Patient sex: F
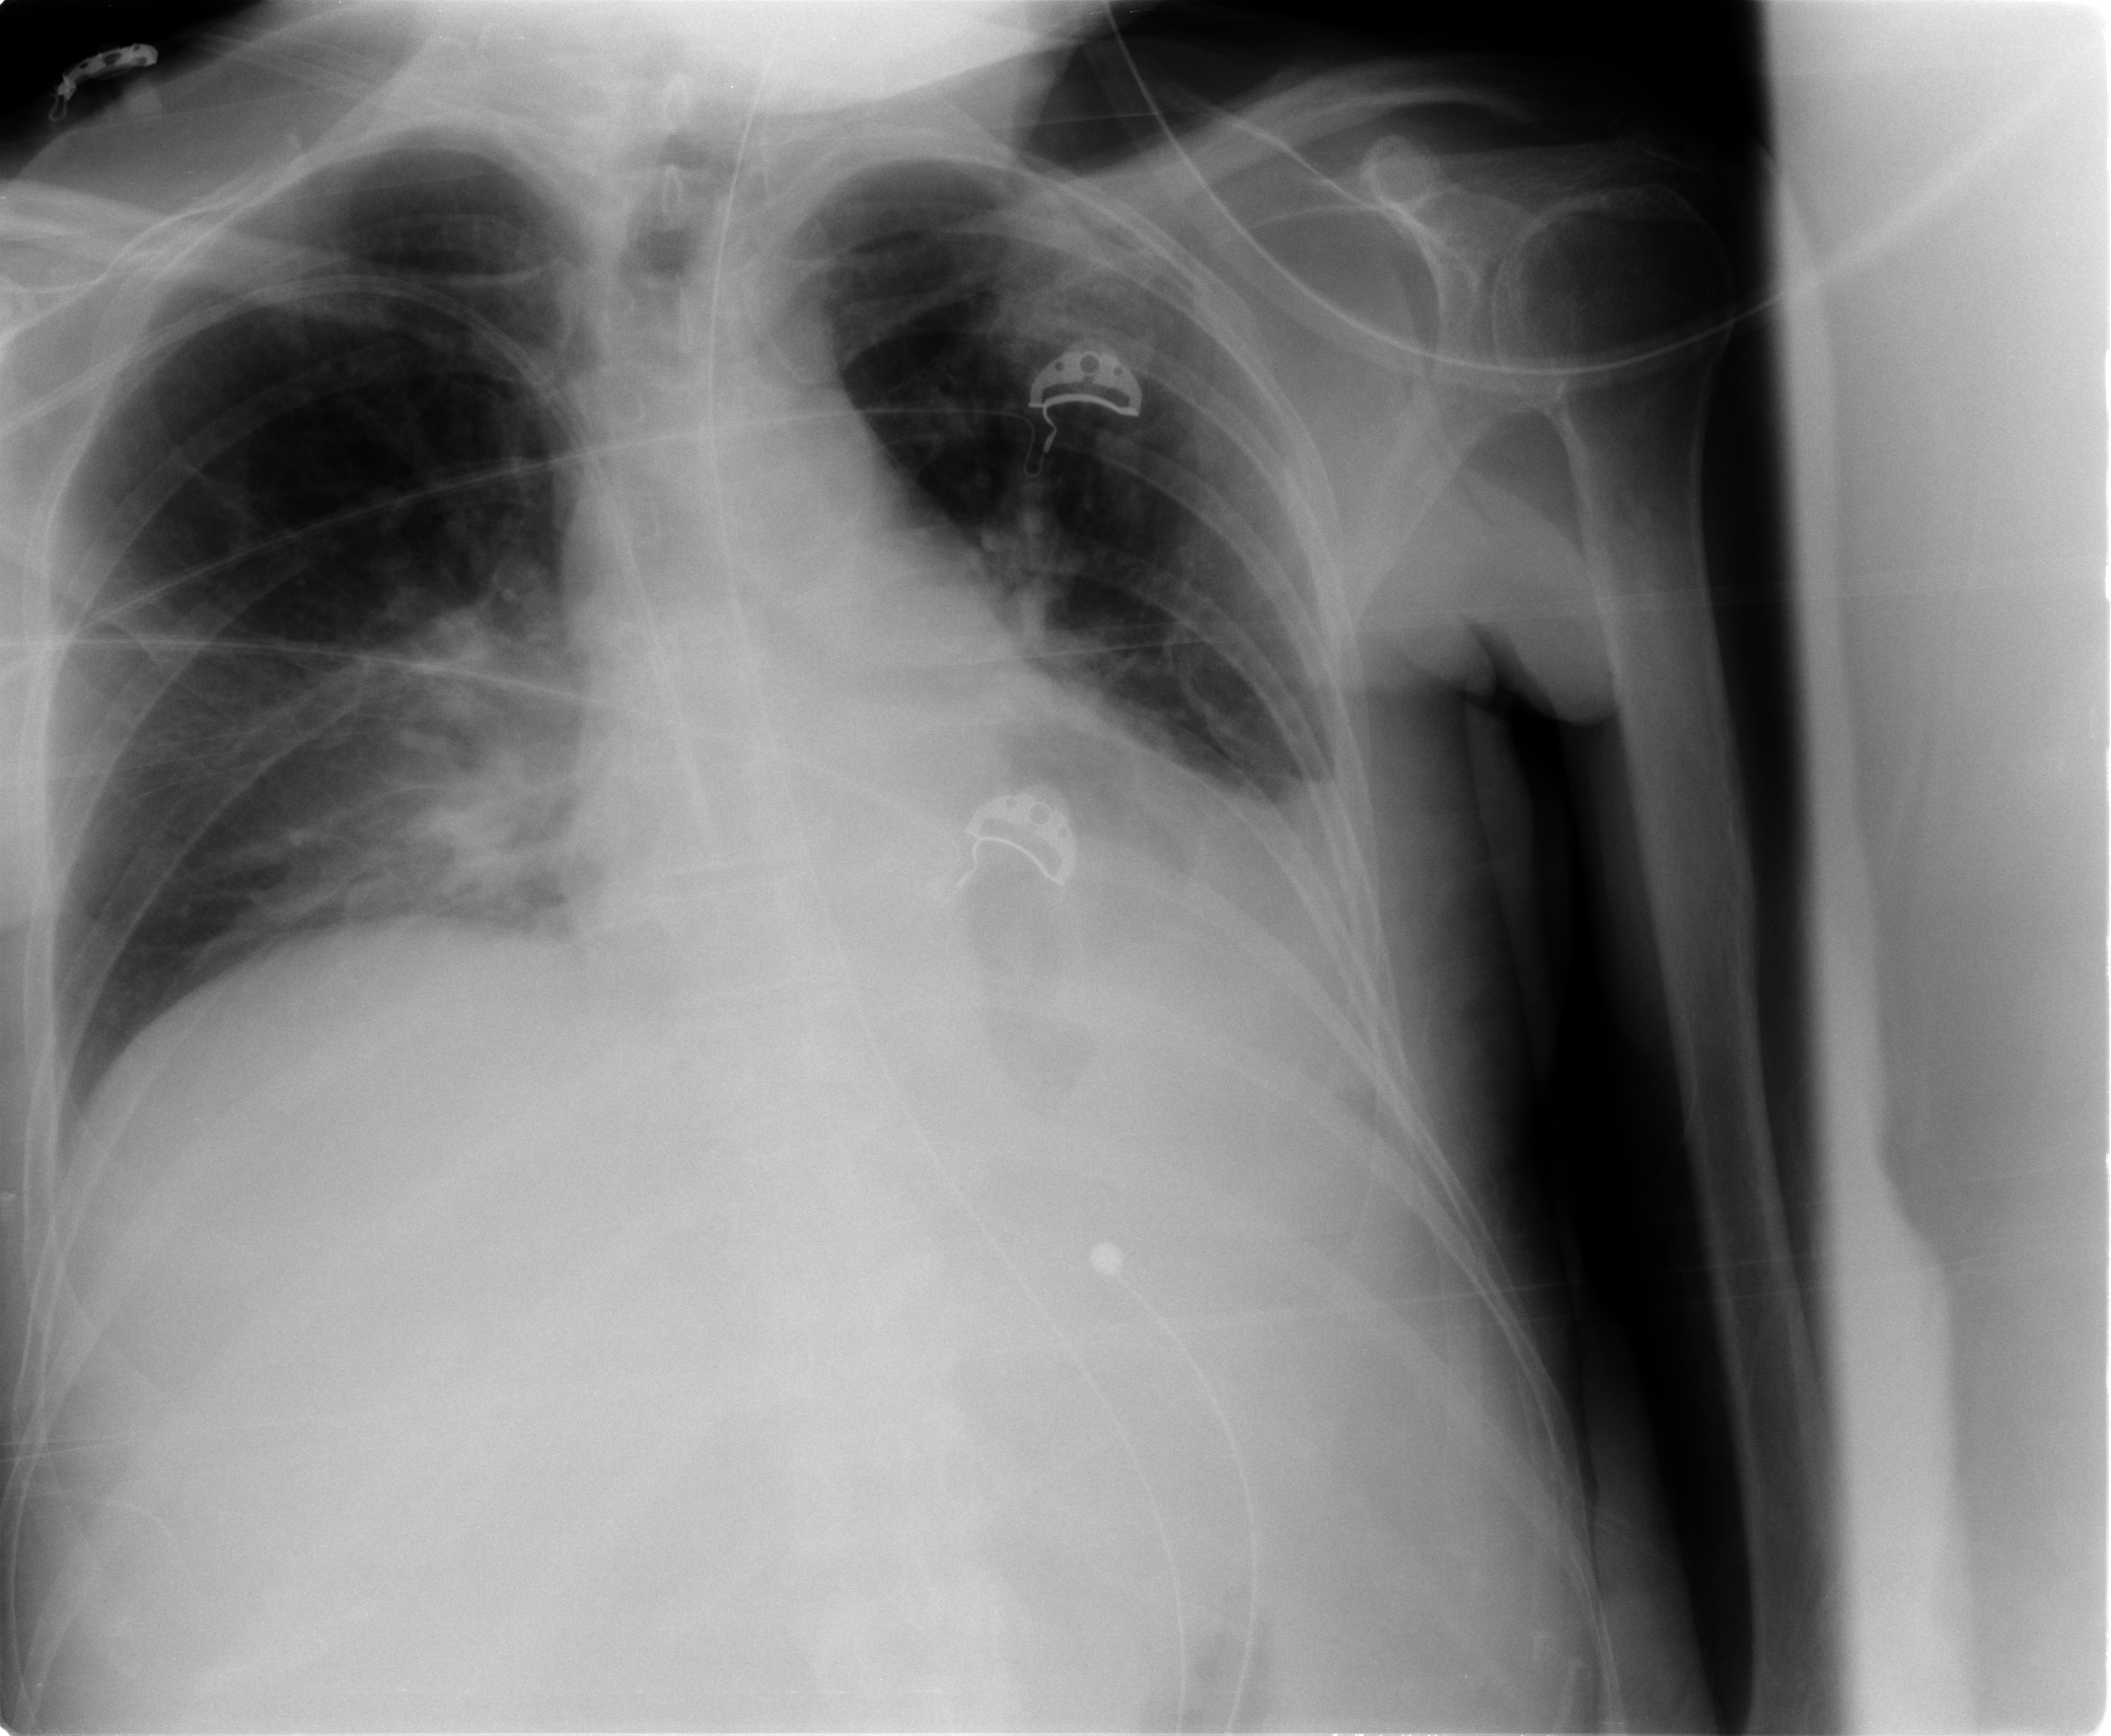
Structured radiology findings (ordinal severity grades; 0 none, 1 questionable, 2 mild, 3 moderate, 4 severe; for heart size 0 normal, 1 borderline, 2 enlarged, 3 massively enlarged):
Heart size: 0
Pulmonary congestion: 2
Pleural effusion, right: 2
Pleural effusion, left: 2
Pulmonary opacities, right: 3
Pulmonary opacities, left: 0
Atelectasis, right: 3
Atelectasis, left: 3